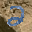
Label: 2